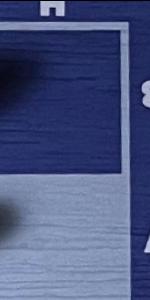
Label: Empty